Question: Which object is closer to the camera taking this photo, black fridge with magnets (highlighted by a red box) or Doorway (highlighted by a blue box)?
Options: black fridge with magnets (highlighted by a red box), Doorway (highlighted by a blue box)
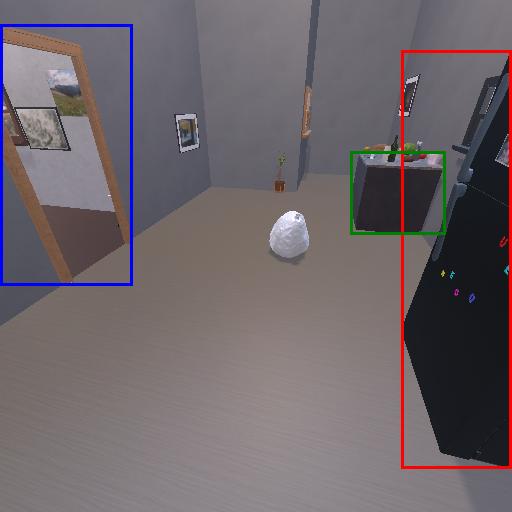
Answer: black fridge with magnets (highlighted by a red box)